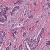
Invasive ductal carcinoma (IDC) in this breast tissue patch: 1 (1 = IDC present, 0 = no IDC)